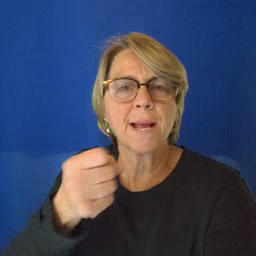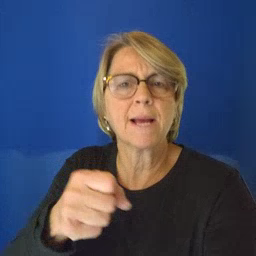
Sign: make